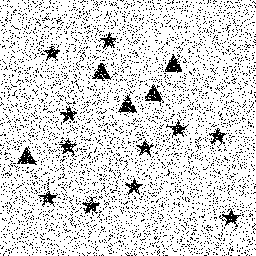
Squares: 0
Triangles: 5
Stars: 11
Total shapes: 16